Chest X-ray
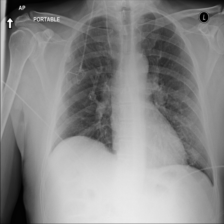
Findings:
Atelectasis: negative
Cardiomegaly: negative
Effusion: negative
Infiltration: negative
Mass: negative
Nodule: negative
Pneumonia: negative
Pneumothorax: negative
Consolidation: negative
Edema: negative
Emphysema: negative
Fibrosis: negative
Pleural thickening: negative
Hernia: negative